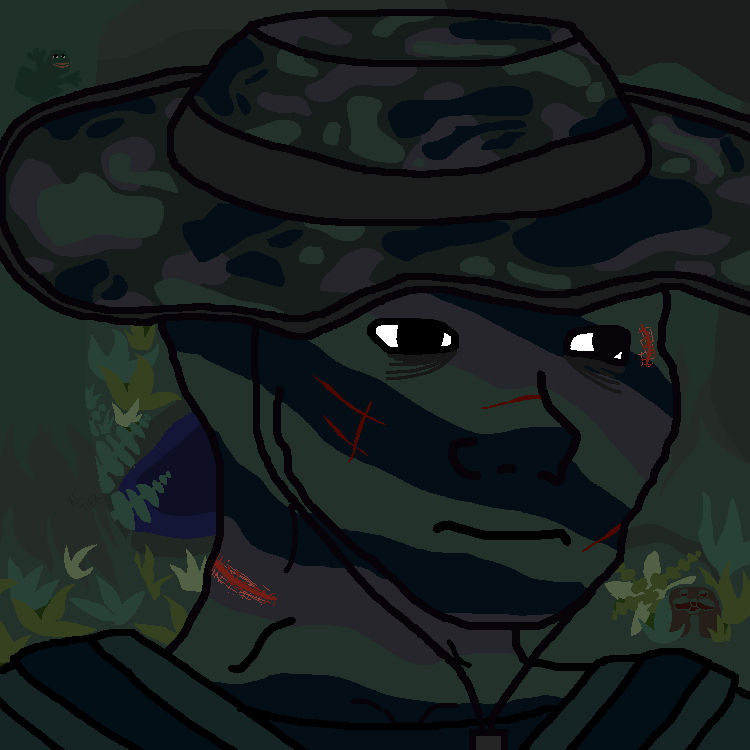
Label: 5_Wojak_with_Background